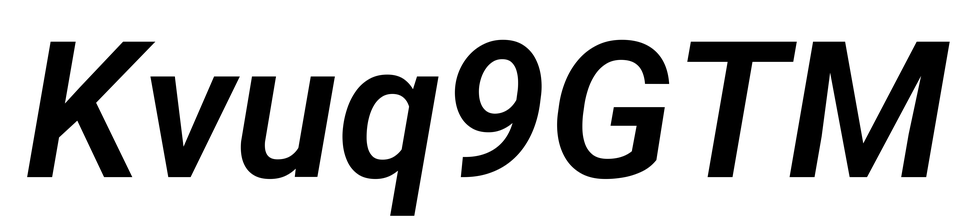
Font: Roboto-Italic_SemiBold_Italic